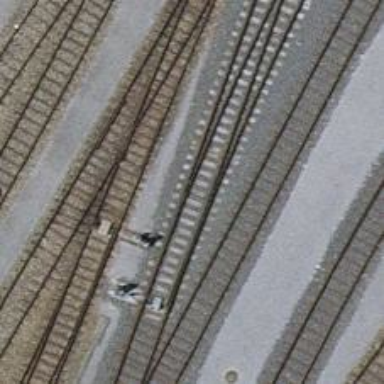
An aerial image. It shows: Single track railway in yard.